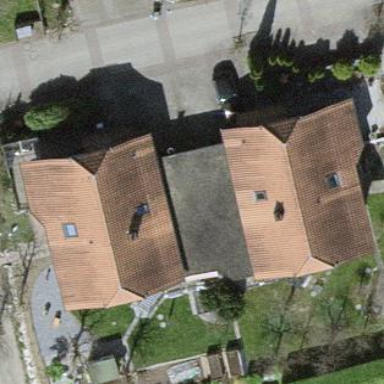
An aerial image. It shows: Terrace building.